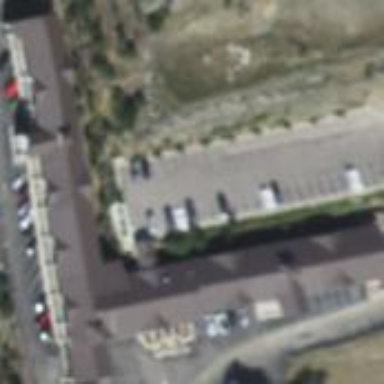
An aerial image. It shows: Hotel building.